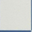
Piece: xx